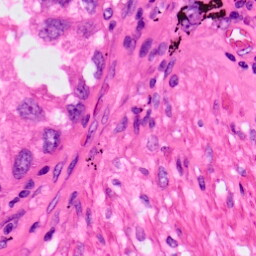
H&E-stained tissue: Lung